Field crop: maize
Growth stage: 1
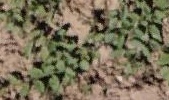
Species: convolvulus